Question: How can I populate newly added textbox with last ?
'''
$('body').on('focus', ".dpicker", function () {
$(this).datepicker();
});
'''
<URL> here
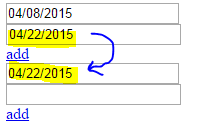
Answer: If you need this functional after more than one form addition
Add class to your link
'''
<a href="#" id="addItem" class="addItem">add</a>
'''
Modify click handler so it will be able to listen for newly added links
'''
$(document).on('click', '.addItem', function () {...}
'''
And add input field value update on appending of new form block
'''
$(document).on('click', '.addItem', function () {
var last_date;
$.ajax({
url: this.href,
cache: false,
success: function (html) {
last_date = $('.deleteRow:last .formInput:last input').val();
$("#editorRows").append(str);
$('.deleteRow:last .formInput:first input').val(last_date);
}
});
return false;
});
'''
Demo is here <URL>
P.S. Try to get rid of multiple identical id. (i.e. id="#addItem")